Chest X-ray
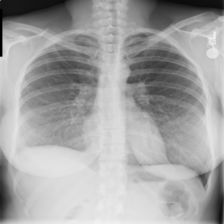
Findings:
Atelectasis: negative
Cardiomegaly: negative
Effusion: negative
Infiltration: negative
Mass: negative
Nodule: negative
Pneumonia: negative
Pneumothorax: negative
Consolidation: negative
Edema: negative
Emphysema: negative
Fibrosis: negative
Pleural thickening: negative
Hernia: negative